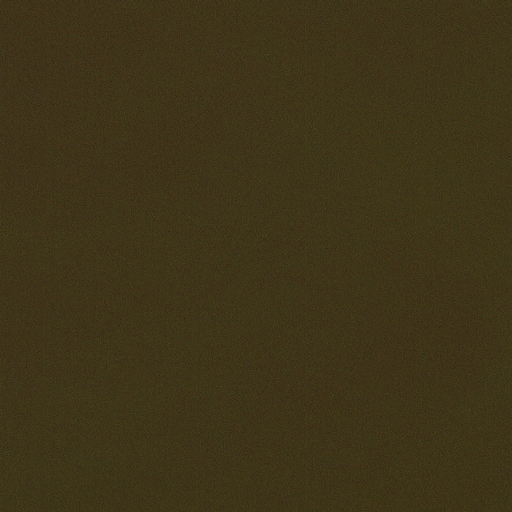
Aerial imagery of island in Alaska named Ilput Island containing only unknown